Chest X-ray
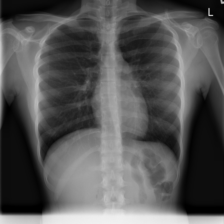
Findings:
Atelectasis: negative
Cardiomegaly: negative
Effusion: negative
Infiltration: negative
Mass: negative
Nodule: negative
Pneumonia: negative
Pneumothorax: negative
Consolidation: negative
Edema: negative
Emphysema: negative
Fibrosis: negative
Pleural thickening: negative
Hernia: negative